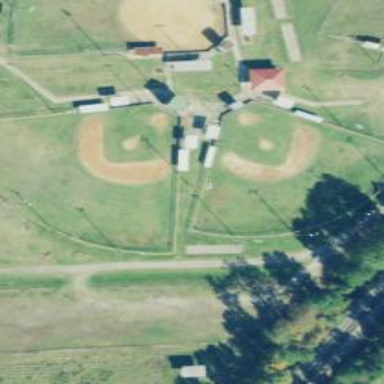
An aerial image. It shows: Baseball pitch for leisure land activities.